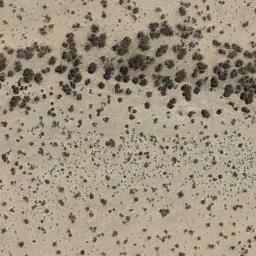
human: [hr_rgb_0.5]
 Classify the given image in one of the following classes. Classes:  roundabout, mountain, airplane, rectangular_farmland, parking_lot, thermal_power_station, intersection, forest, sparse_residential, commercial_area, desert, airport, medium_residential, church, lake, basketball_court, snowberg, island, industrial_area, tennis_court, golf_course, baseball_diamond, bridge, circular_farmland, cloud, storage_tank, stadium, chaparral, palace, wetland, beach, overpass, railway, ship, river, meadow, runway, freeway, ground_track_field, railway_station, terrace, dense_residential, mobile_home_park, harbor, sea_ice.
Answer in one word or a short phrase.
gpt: chaparral